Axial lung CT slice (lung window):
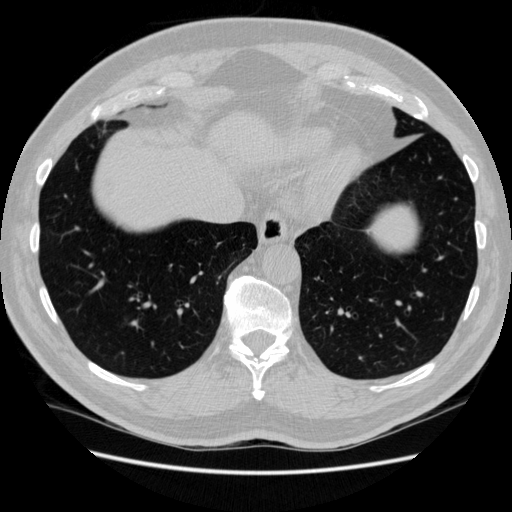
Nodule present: no